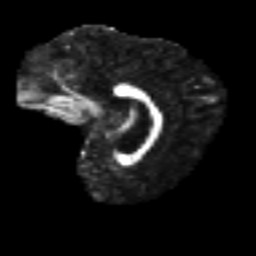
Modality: FA
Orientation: sagittal
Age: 40
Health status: ill
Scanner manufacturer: philips
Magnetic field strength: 3 T
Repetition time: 9 s
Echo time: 0.127 s